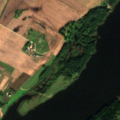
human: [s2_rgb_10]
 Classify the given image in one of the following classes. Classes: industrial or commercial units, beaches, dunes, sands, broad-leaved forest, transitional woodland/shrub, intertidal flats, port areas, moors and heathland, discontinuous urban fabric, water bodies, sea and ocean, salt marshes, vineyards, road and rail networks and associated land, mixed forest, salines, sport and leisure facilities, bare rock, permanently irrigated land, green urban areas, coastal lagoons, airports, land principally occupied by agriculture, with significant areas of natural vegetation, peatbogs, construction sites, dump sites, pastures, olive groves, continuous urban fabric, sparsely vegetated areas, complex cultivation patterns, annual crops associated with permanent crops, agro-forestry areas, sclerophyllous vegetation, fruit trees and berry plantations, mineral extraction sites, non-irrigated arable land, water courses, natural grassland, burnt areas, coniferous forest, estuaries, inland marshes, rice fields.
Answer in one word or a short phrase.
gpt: non-irrigated arable land, complex cultivation patterns, land principally occupied by agriculture, with significant areas of natural vegetation, broad-leaved forest, transitional woodland/shrub, water bodies